Interaction volume radius: 5 \u00c5
Interaction volume height: 10 \u00c5
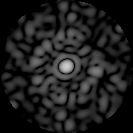
Disorder parameter: 0.8976